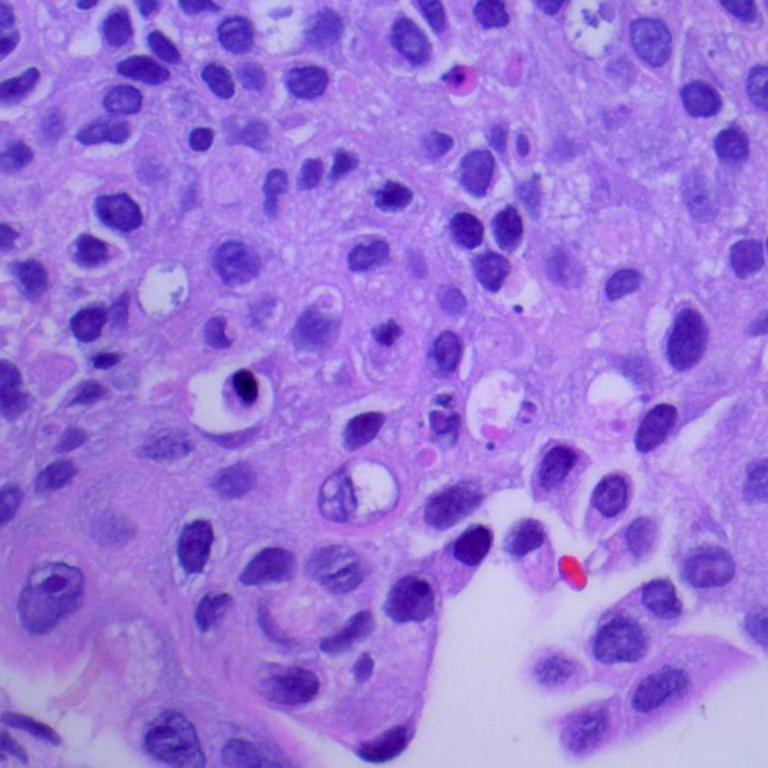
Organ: lung
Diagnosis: squamous carcinomas